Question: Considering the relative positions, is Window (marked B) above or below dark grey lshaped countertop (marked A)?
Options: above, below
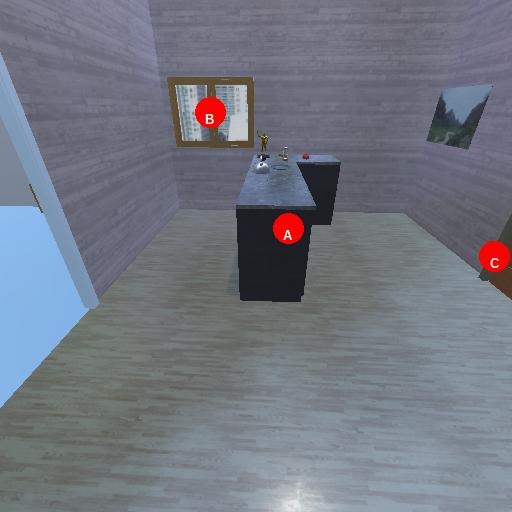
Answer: above